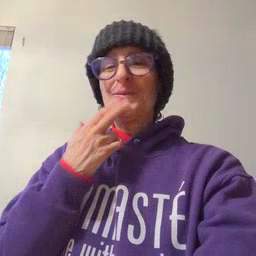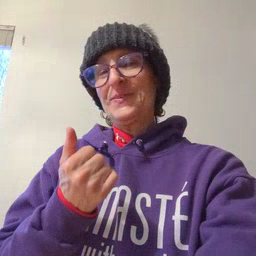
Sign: cute